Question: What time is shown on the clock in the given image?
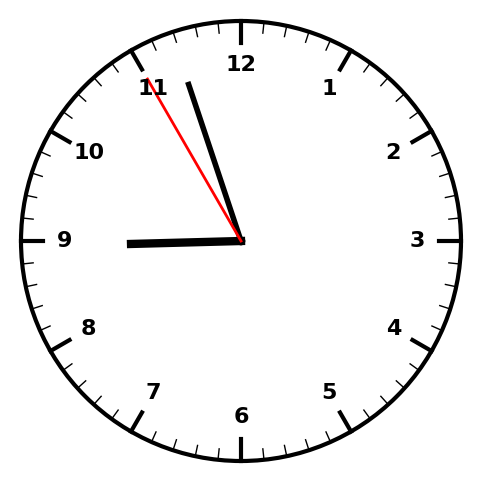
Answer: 08:56:55